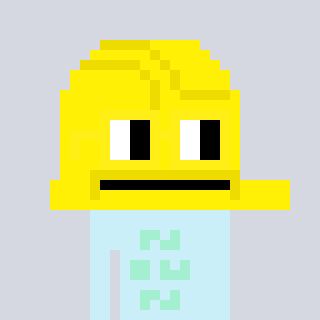
a pixel art character with square yellow glasses, a construction helmet-shaped head and a cold-colored body on a cool background